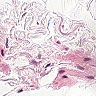
Metastatic tissue present: no